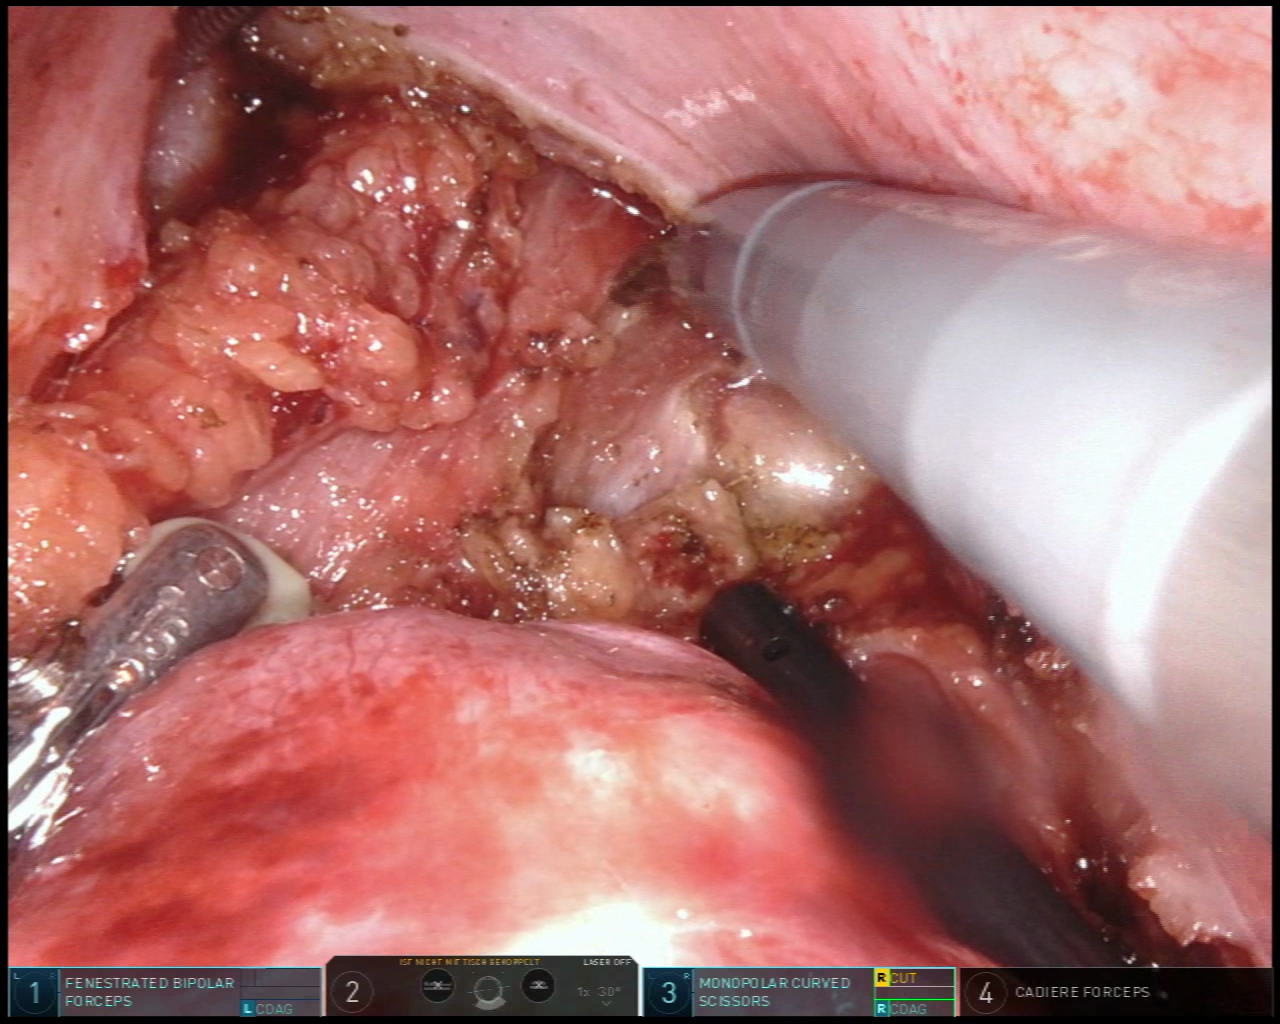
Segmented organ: vesicular_glands
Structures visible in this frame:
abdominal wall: no
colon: no
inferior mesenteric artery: no
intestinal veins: no
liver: no
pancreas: no
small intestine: no
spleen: no
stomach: no
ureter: no
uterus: no
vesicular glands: yes